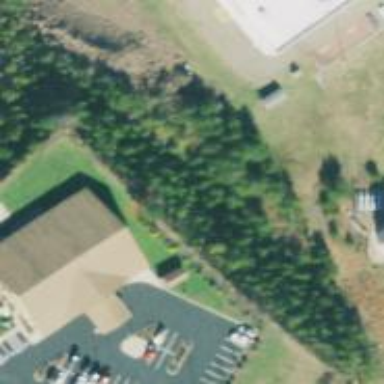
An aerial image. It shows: Clinic building offering healthcare services.